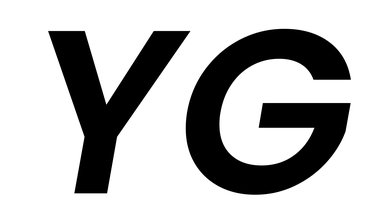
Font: Poppins-SemiBoldItalic